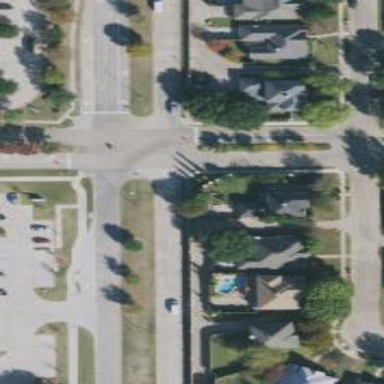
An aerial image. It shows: Secondary road with separate sidewalk.